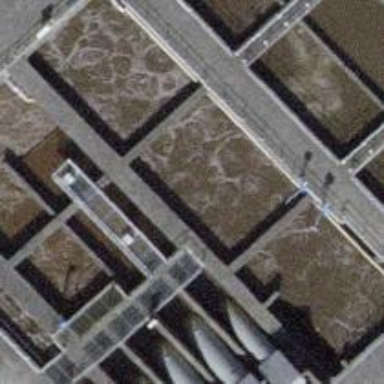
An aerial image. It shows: Reservoir used for sewage.